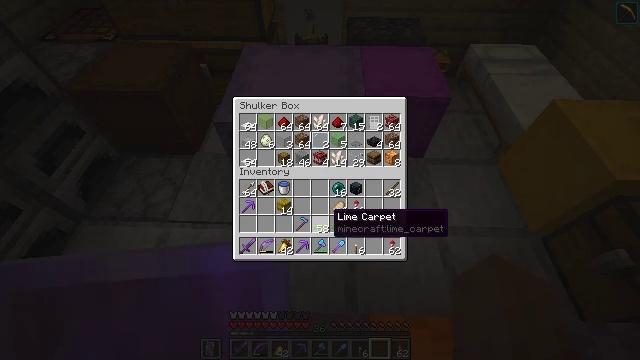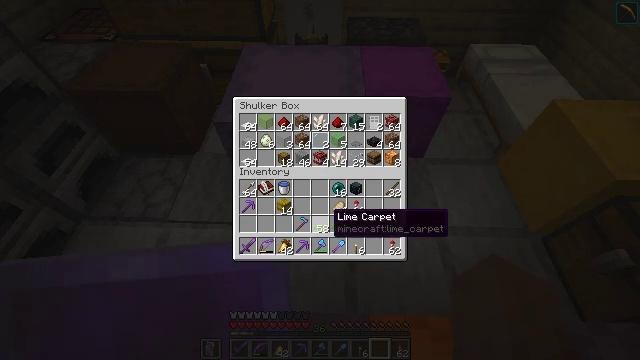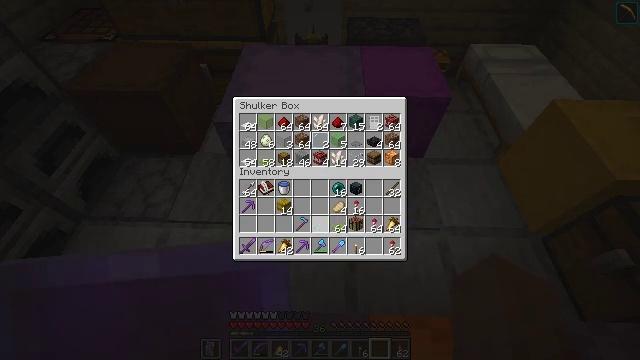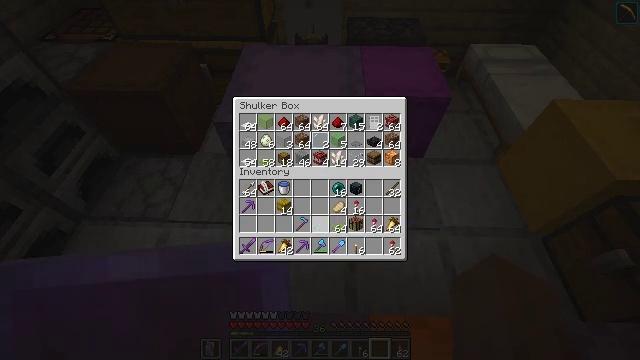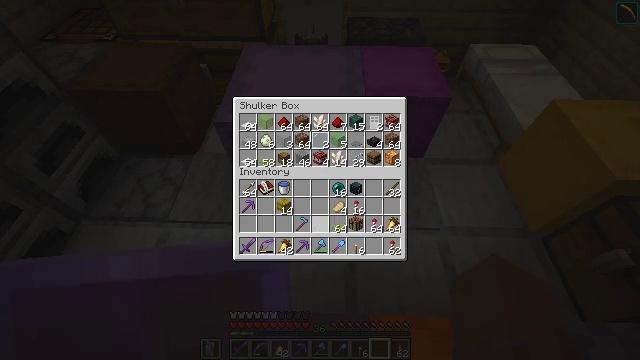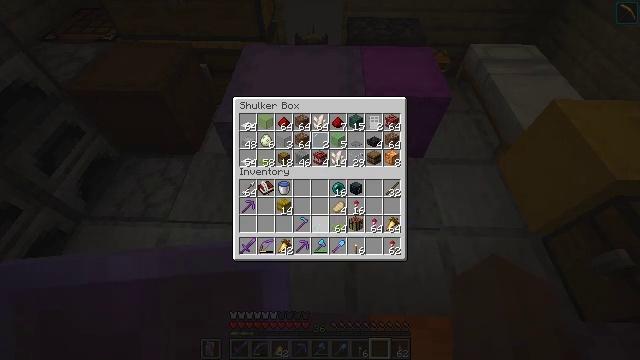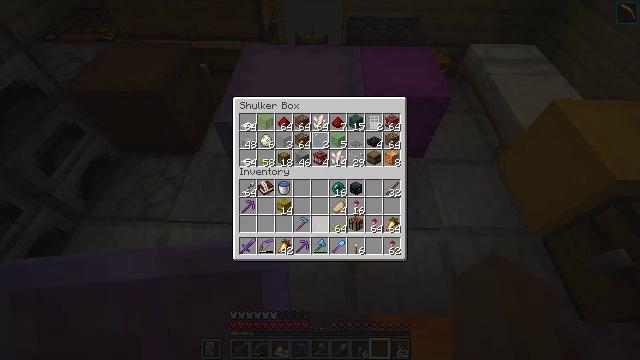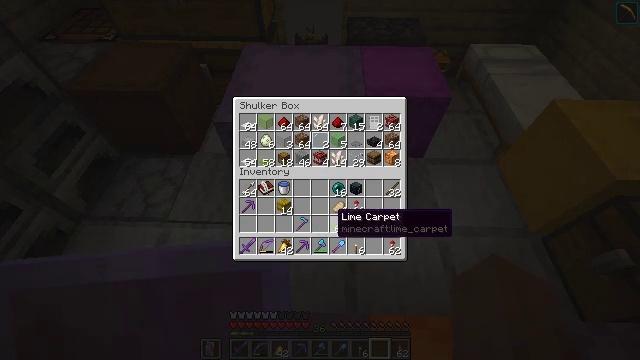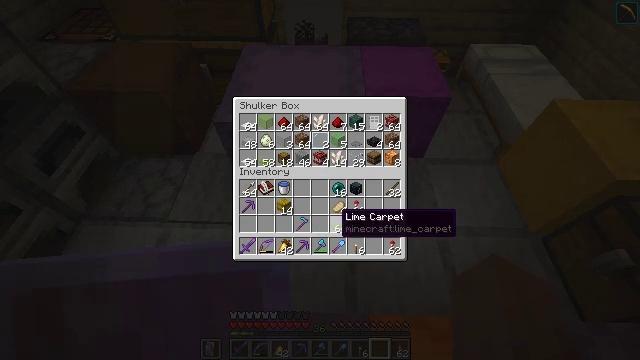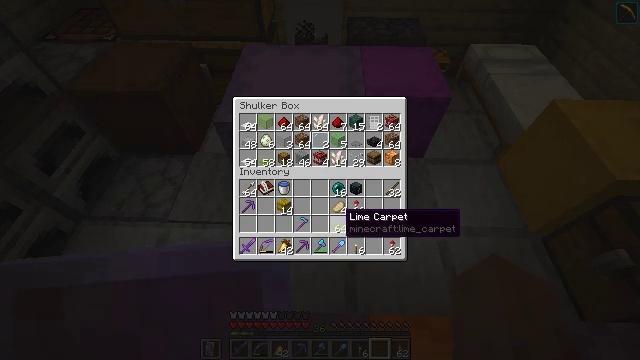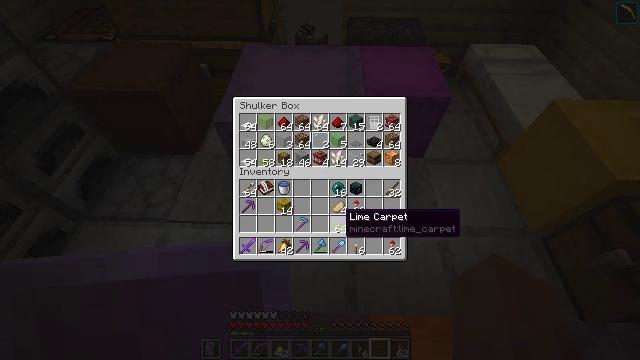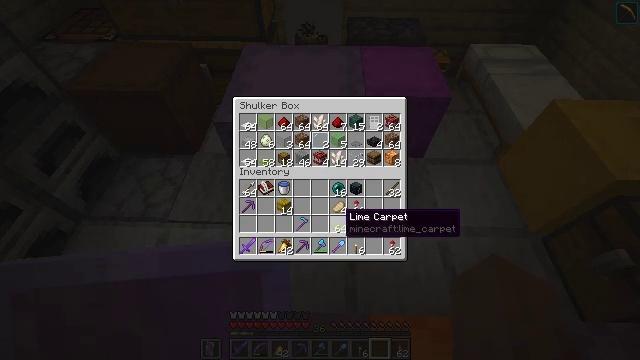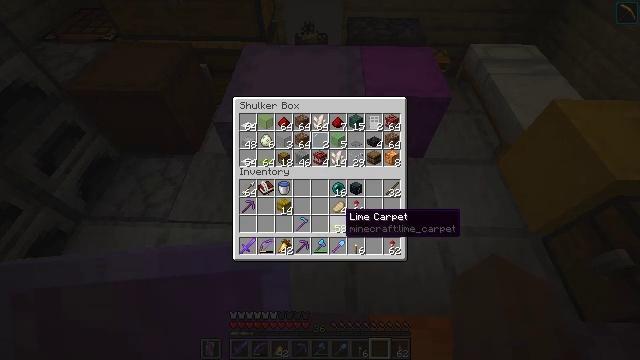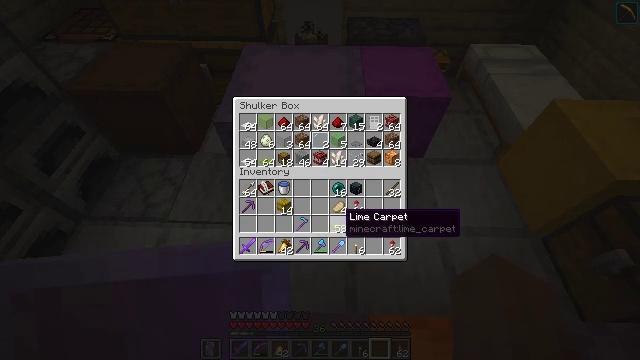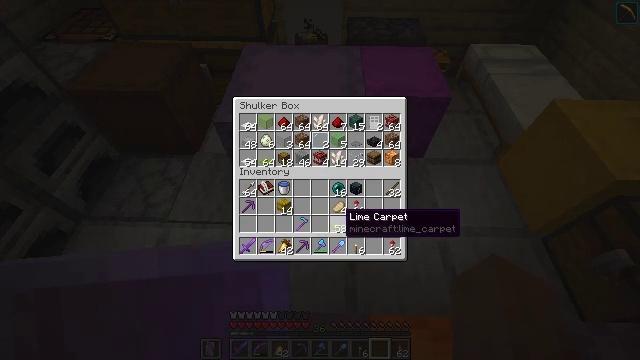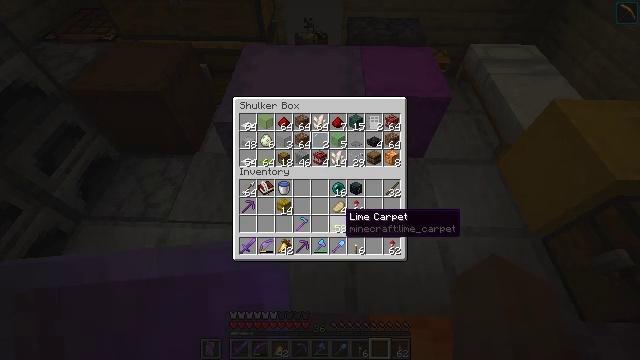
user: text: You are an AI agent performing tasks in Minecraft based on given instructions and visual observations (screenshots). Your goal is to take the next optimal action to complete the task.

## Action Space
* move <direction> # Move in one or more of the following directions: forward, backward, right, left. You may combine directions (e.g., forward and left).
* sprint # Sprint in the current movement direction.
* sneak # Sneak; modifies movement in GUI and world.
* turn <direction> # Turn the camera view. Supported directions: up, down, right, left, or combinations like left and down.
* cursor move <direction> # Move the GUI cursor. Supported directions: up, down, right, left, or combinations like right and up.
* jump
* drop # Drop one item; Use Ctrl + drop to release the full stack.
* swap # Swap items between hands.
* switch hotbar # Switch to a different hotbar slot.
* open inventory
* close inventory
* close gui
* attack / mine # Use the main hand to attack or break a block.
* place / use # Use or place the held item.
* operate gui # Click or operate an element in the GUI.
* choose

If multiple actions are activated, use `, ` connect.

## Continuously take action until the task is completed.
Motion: motion action
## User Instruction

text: Attack the shulker box to pick it up.
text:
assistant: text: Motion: sneak
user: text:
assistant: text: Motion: sneak, operate gui
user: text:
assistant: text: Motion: sneak, operate gui
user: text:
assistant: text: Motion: sneak, operate gui
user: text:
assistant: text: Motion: sneak
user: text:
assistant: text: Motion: sneak
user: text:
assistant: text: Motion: sneak
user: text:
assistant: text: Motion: sneak
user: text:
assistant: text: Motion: sneak
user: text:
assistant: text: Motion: sneak
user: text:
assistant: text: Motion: sneak
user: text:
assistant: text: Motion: sneak, operate gui
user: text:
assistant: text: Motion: sneak, operate gui
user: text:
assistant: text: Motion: sneak, operate gui
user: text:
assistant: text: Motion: sneak
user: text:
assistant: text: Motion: sneak
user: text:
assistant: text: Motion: sneak
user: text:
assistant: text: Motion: sneak
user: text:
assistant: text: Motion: sneak
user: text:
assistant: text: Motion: sneak
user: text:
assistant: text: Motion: sneak
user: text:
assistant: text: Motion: sneak
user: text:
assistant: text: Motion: sneak
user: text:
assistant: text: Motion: sneak
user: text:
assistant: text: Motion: sneak
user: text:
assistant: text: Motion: no_op
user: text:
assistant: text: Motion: no_op
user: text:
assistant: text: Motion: no_op
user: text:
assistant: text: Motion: cursor move up
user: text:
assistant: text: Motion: cursor move up